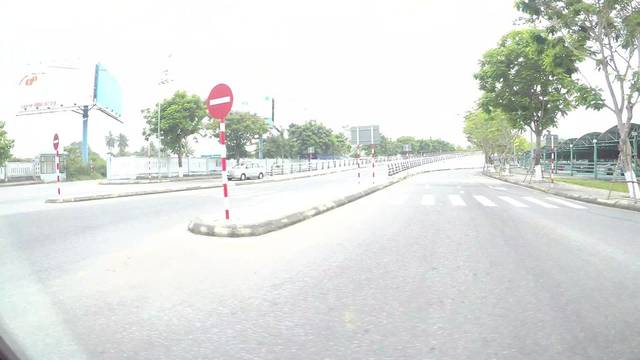
Region: Vietnam
Coordinates: 16.051, 108.205